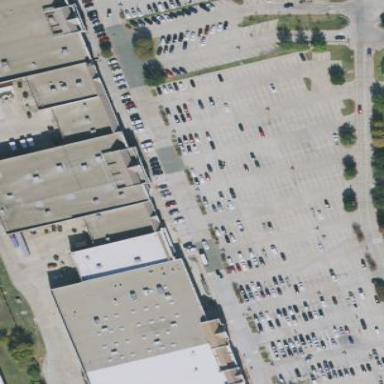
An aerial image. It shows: Retail building.